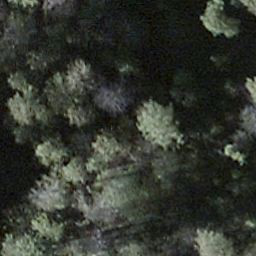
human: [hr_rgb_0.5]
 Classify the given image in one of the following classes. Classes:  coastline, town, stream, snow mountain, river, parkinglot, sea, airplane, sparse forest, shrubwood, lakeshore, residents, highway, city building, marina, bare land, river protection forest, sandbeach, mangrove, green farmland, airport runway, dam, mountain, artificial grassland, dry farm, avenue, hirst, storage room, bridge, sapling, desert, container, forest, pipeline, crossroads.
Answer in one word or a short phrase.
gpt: shrubwood